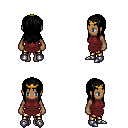
a pixel art fantasy rpg character, female body template, human, dark skin, maroon tunic, gold greaves, black unkempt hairstyle, gold tiara, metal boots, four views (front, back, left, right), 2x2 character sprite sheet, small pixel art, hard edges, no anti-aliasing